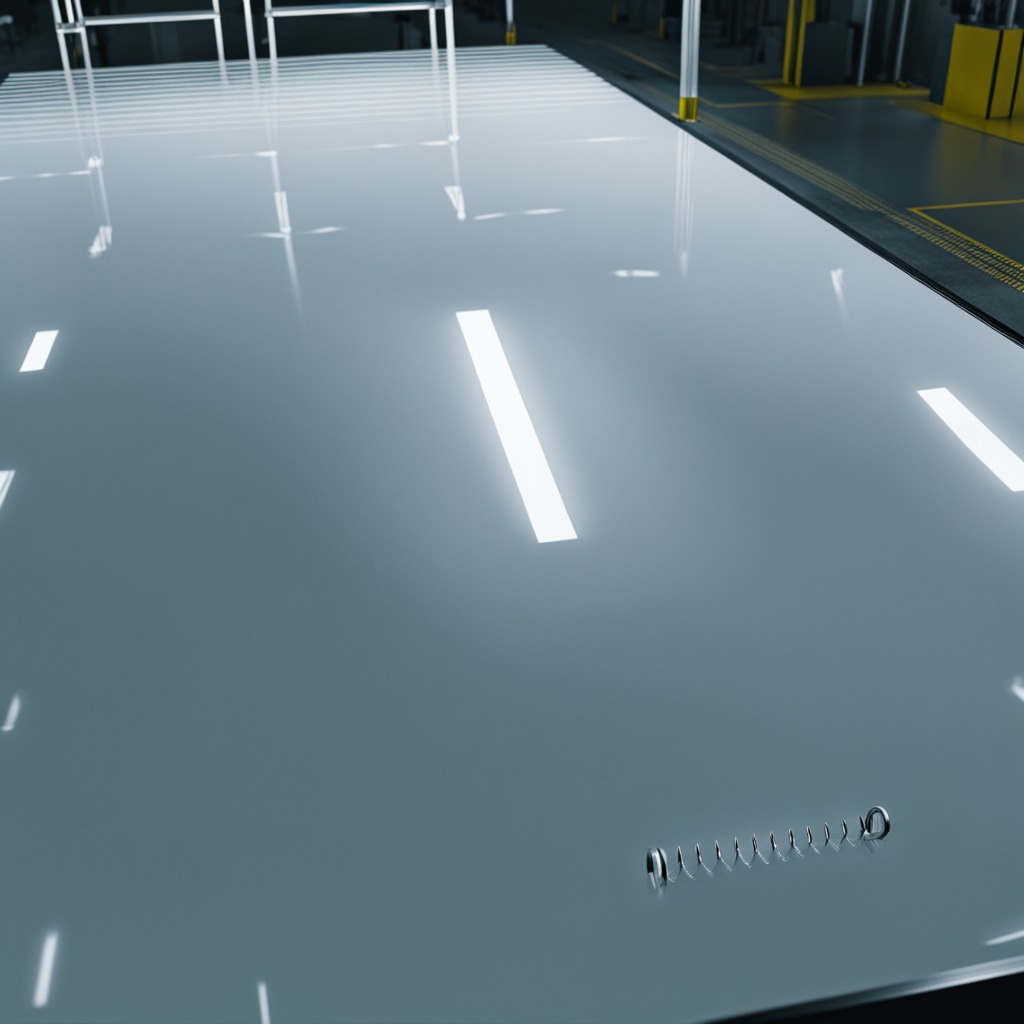
A coiled metal spring lies on a high-gloss table in a ship maintenance bay industrial lighting.